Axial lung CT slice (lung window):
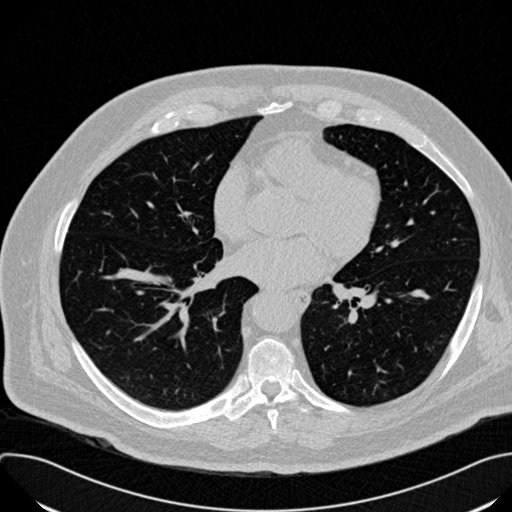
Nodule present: no